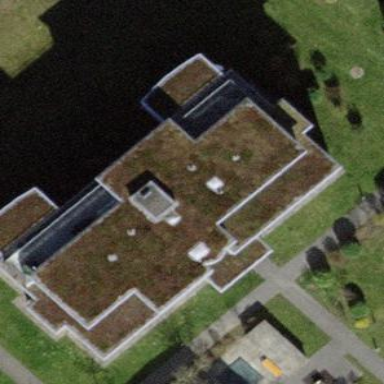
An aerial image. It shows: Flat-roofed apartment building.